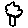
Label: tree